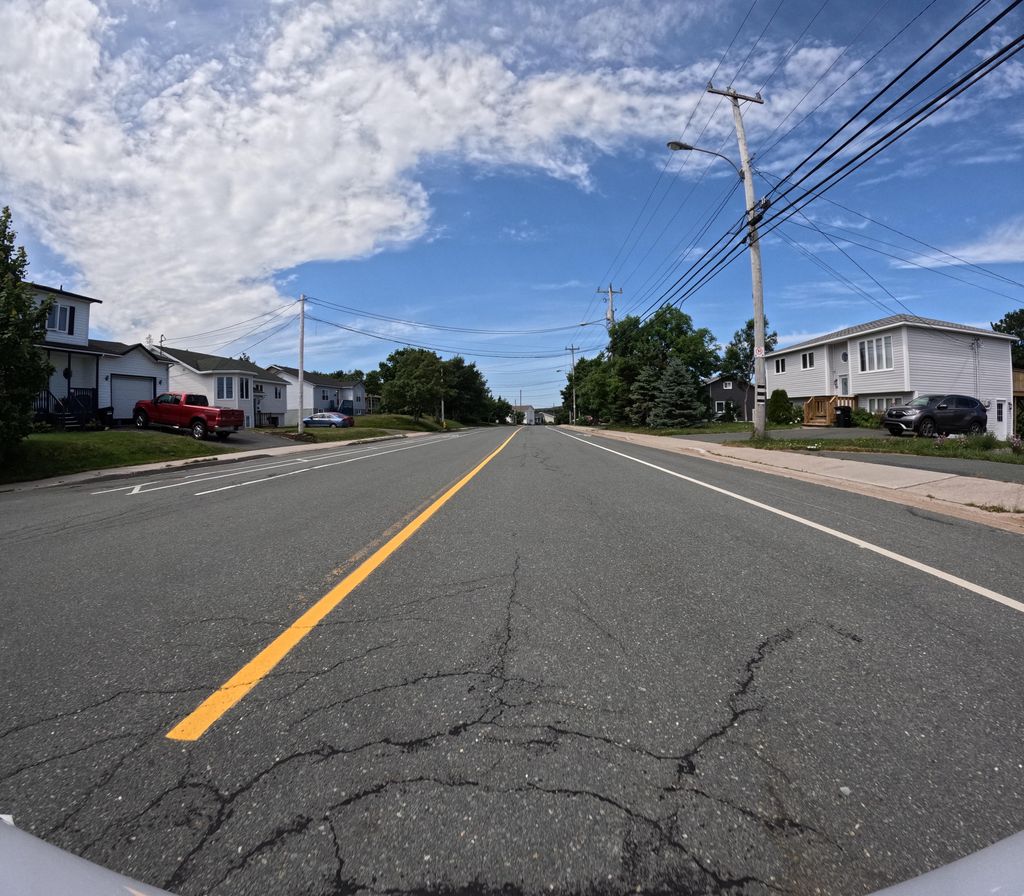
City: st_johns